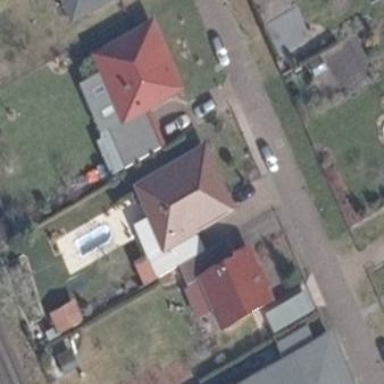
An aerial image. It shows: Hipped roof house.